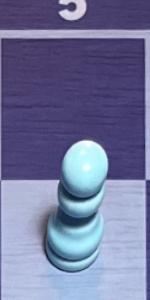
Label: Pawn_White